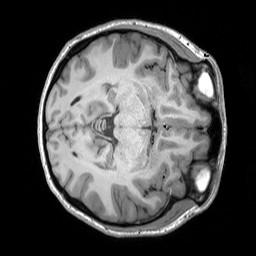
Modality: T1w
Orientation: axial
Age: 26
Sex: female
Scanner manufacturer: siemens
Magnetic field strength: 3 T
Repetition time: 1.9 s
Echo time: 0.00252 s